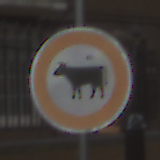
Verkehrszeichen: VerbotViehtrieb
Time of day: MorningAfternoon
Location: Outdoor (Urban)
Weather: Overcast
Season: NotSpecified
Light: Natural